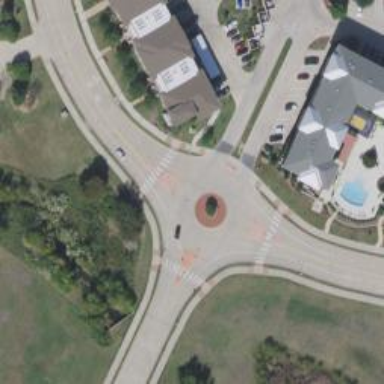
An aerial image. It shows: Marked zebra crossing on footway that is uncontrolled.